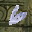
Label: 6